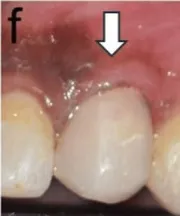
Pre-operative, intra-operative, and post-operative pictures of the gingivectomy procedure performed for correction of altered gingival zenith in the transposed tooth. Cervical defect after restoration with light-cured composite material at two-week post-operative.
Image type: medical_photograph (other_medical_photograph)